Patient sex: F
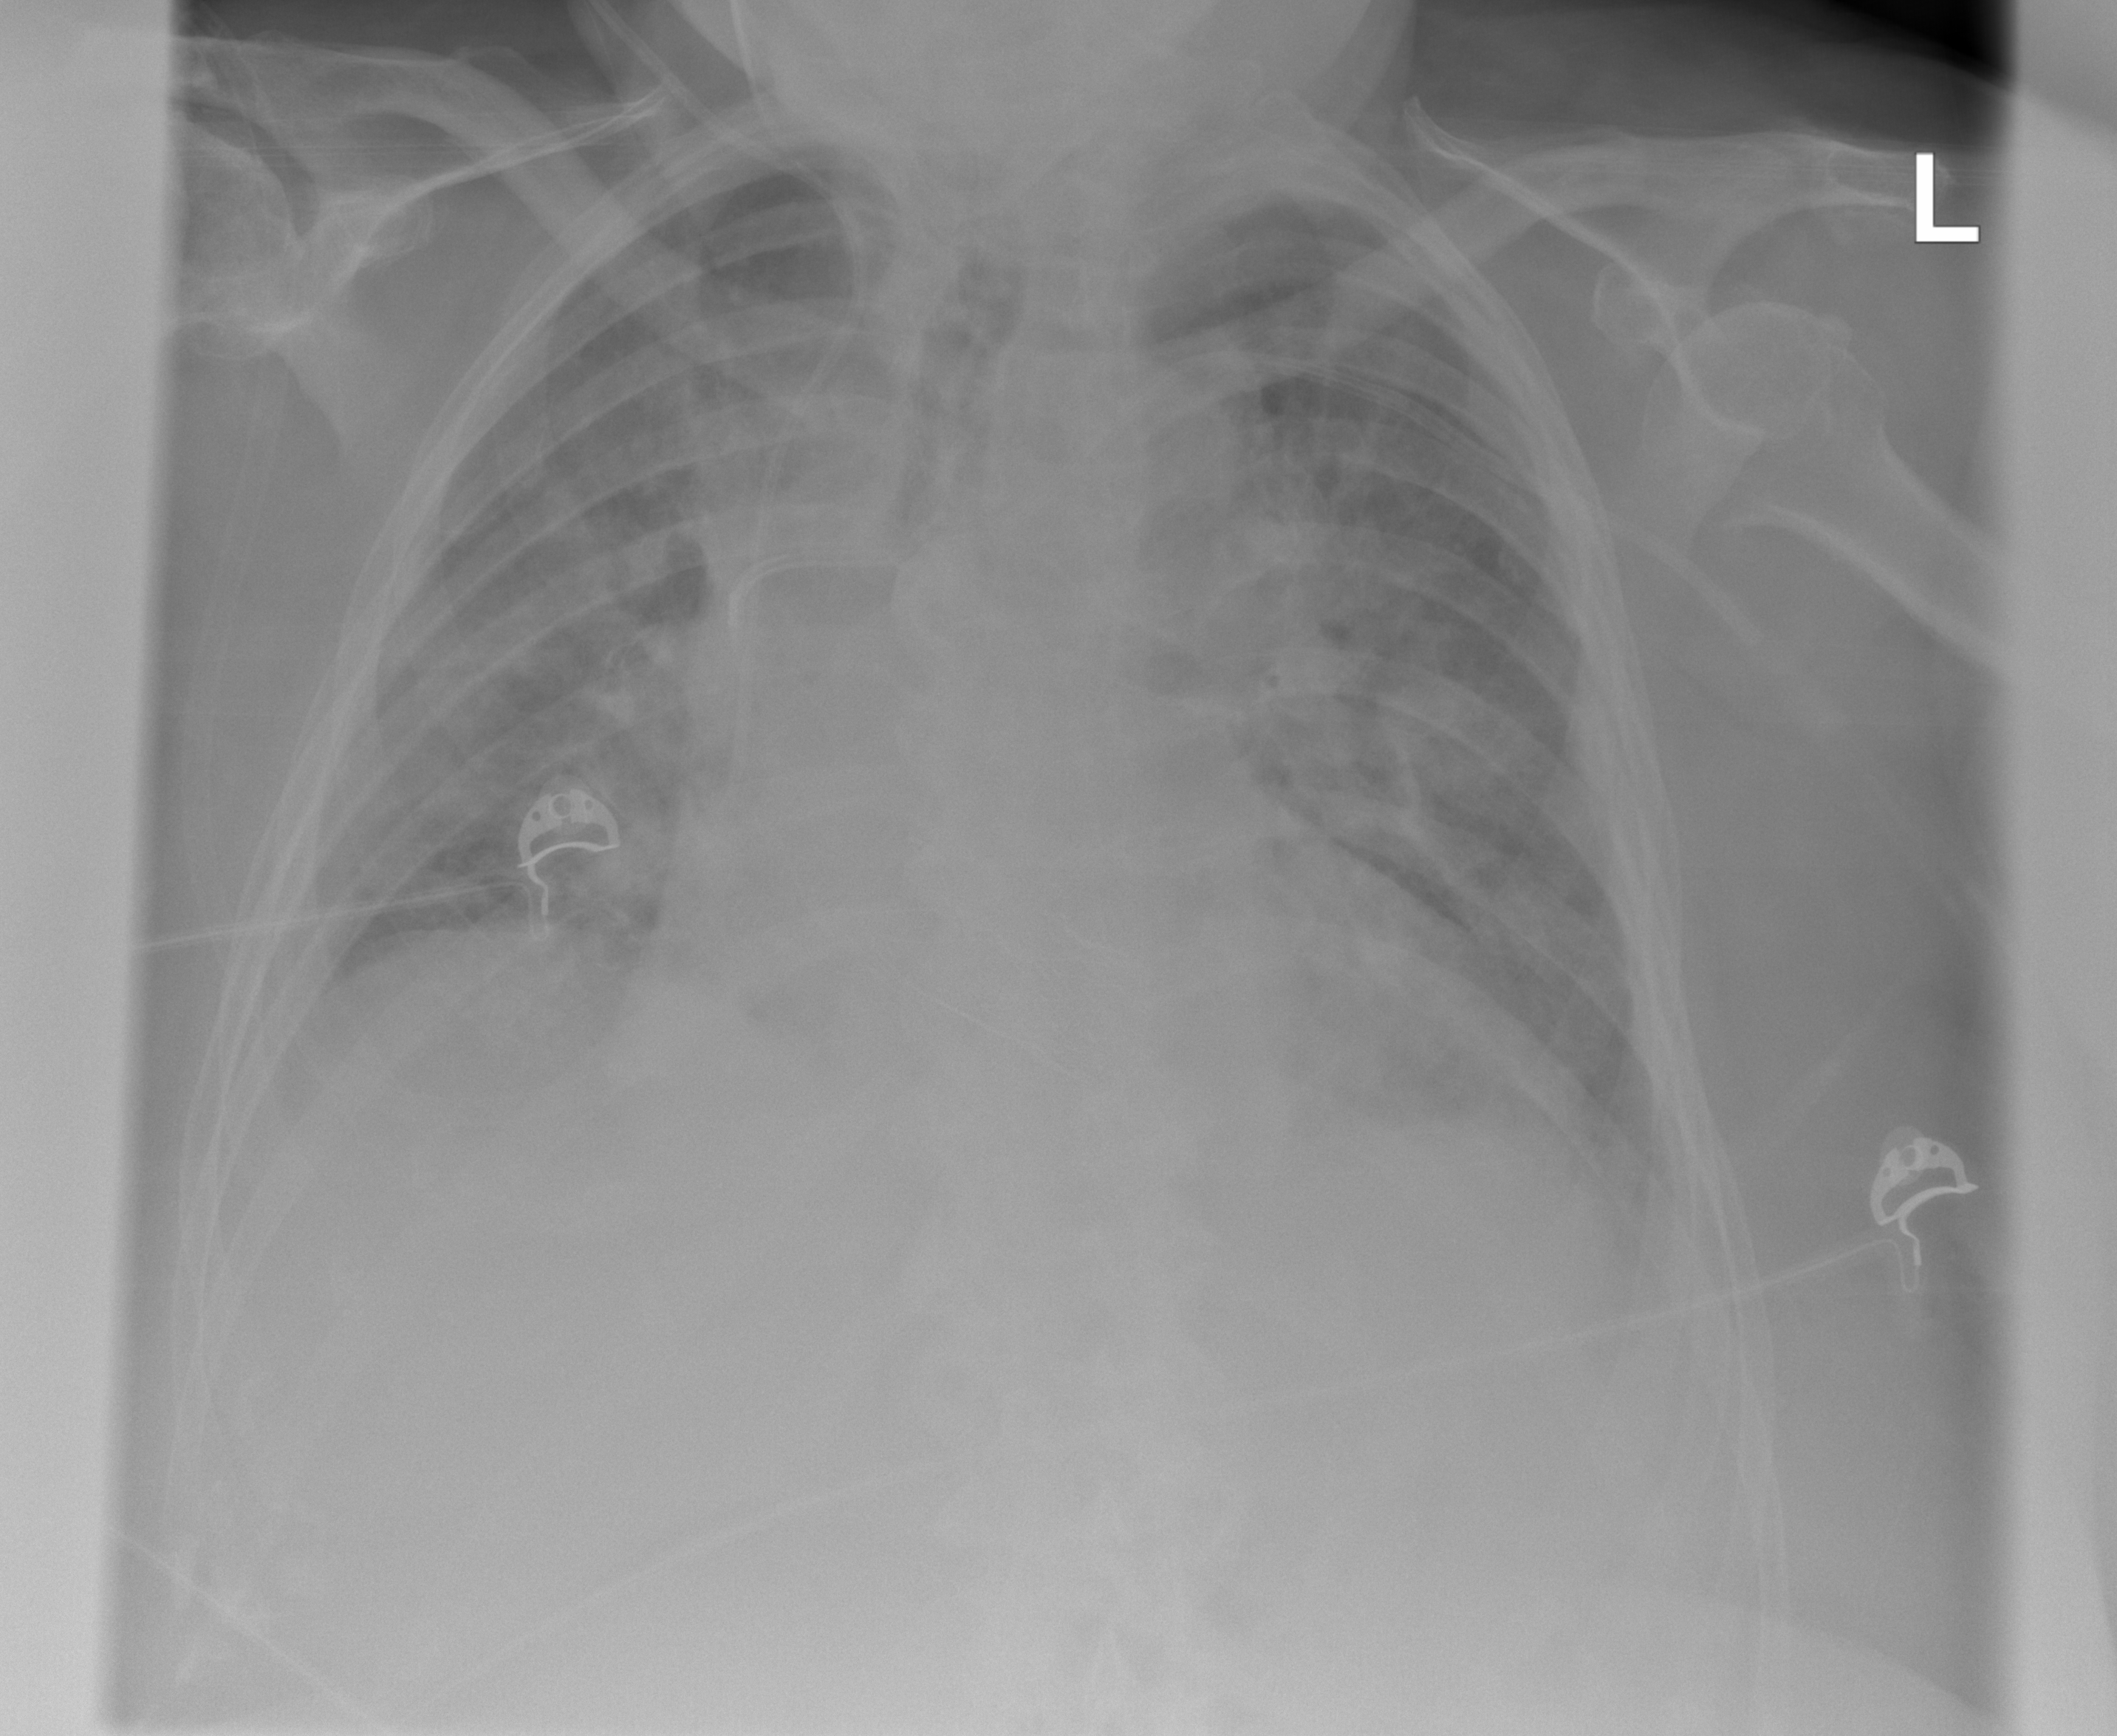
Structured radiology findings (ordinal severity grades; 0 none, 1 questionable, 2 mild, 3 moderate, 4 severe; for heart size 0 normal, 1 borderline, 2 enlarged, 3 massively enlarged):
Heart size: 2
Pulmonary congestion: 2
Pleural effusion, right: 0
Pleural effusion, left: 2
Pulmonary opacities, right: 3
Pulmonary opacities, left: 3
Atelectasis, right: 2
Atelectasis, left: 2